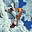
Label: 7